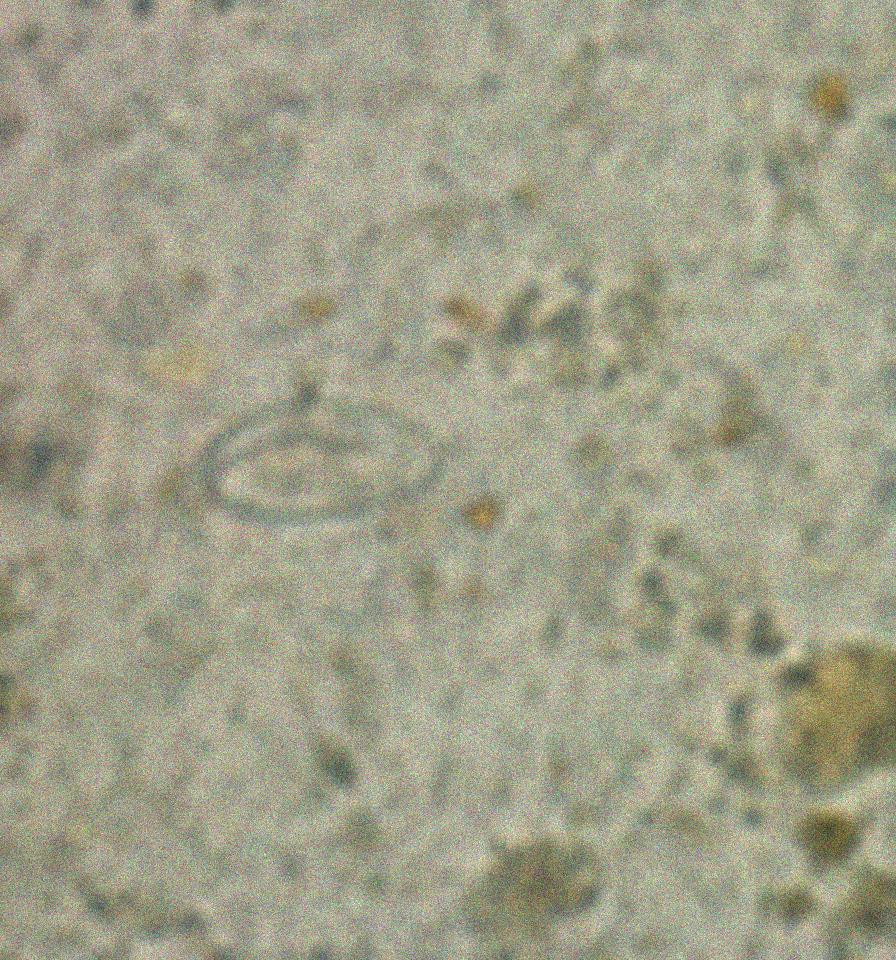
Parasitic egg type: Enterobius vermicularis